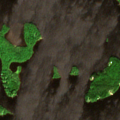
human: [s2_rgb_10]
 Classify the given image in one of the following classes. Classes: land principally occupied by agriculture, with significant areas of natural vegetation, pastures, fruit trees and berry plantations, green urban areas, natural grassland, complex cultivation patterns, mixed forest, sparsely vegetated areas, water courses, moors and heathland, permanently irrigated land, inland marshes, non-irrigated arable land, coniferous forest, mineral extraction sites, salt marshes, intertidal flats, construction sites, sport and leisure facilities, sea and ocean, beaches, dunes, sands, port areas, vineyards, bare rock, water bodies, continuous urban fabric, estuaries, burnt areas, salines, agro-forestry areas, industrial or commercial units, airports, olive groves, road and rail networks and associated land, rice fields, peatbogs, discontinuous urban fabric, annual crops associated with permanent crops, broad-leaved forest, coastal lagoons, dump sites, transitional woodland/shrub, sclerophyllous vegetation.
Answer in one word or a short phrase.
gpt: mixed forest, sea and ocean